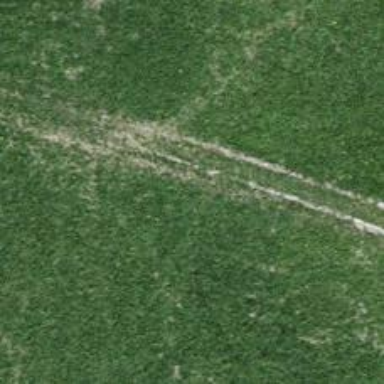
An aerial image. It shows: Track with grade 4 track type.